Field crop: tomato
Growth stage: 2
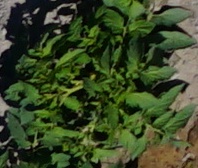
Species: tomato